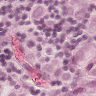
Metastatic tissue present: yes